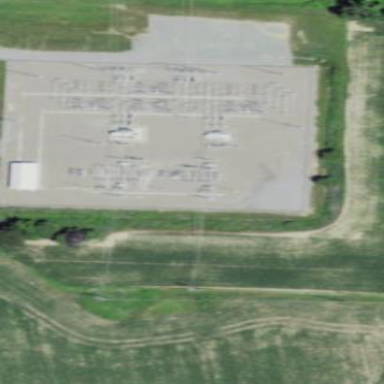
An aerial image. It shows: Substation surrounded by fence.